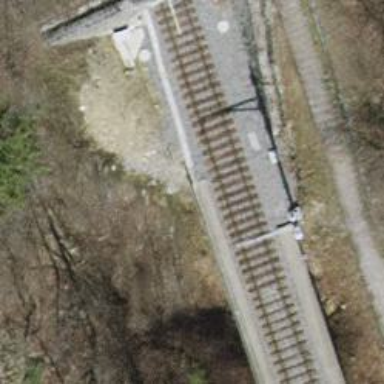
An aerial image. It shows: Railway with electrified contact lines.